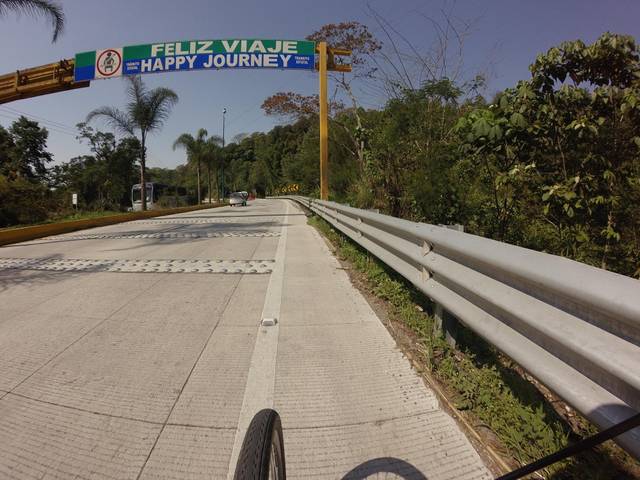
Region: Mexico
Coordinates: 19.495, -96.937